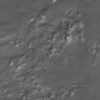
Label: not_dusty